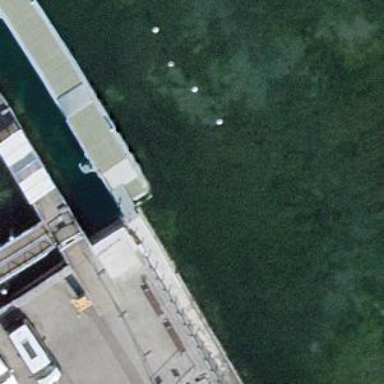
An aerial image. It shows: Man-made pier.